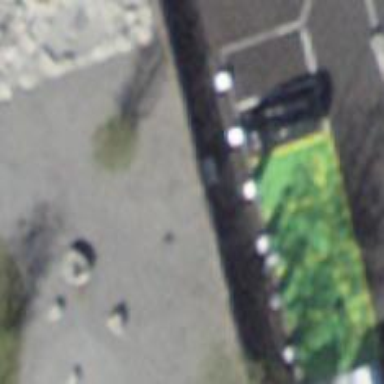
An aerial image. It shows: Charging station.